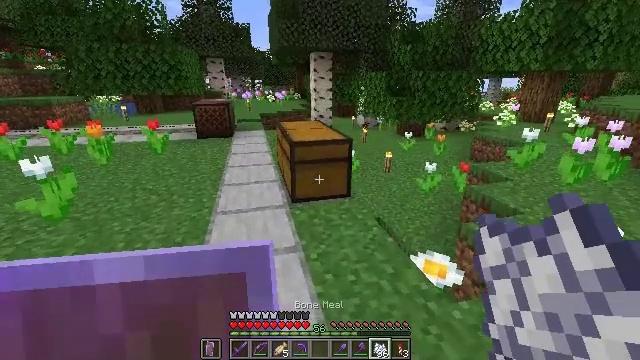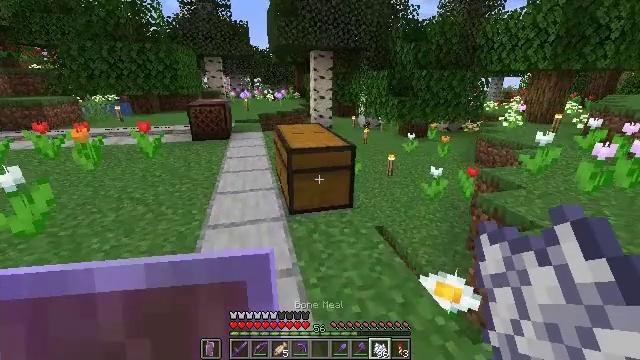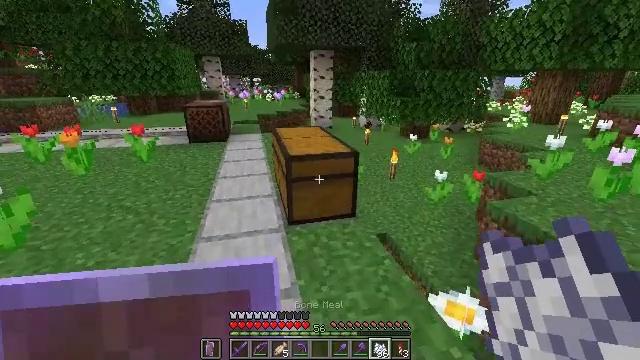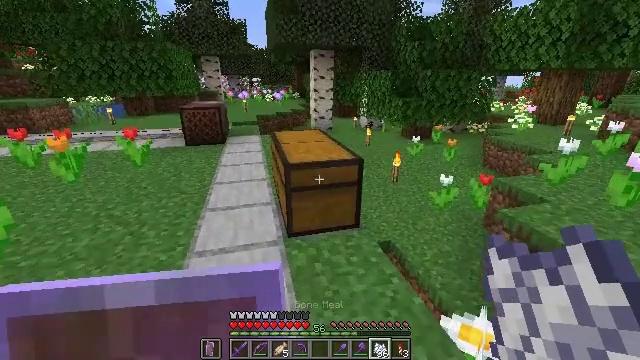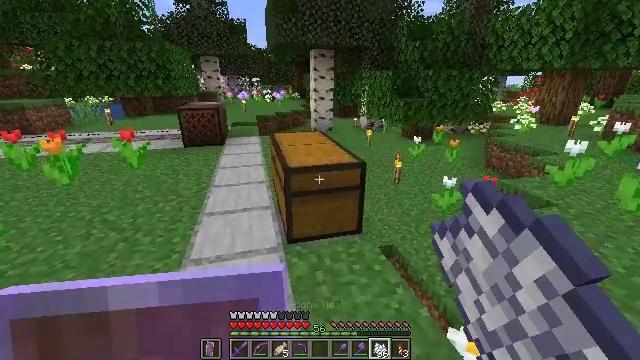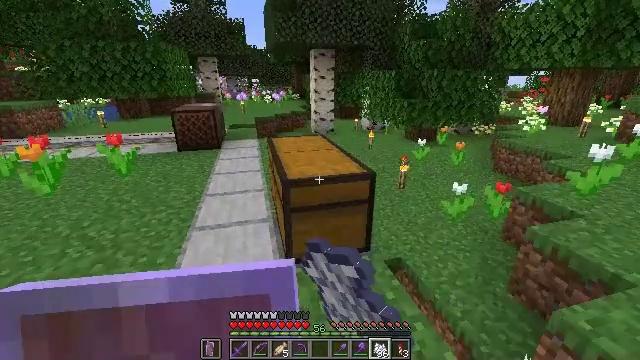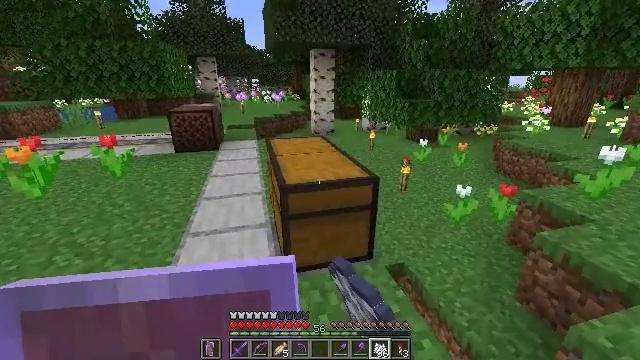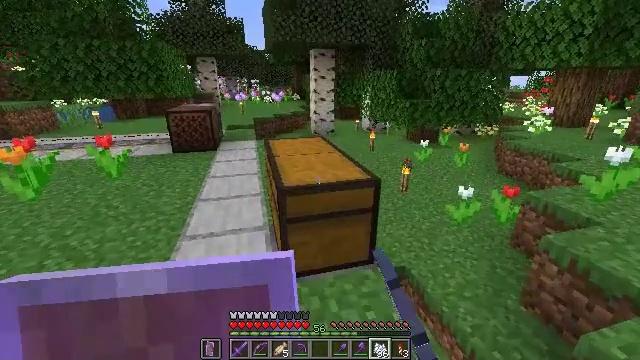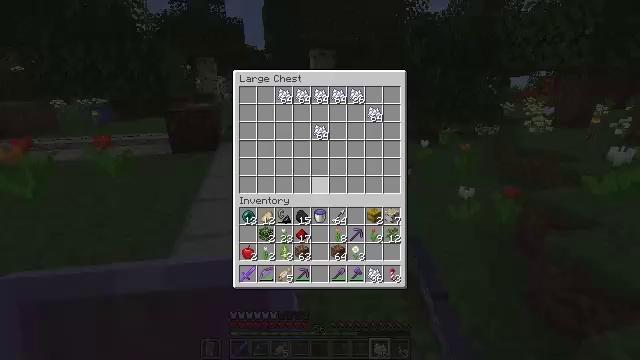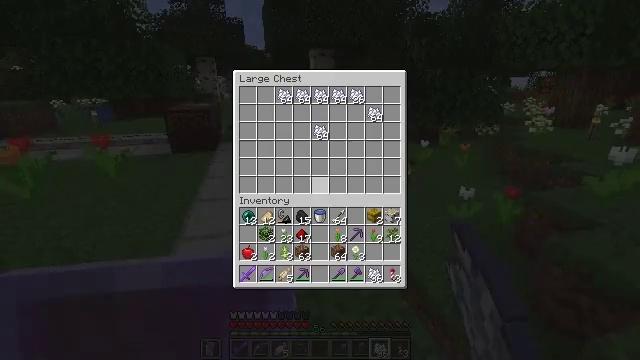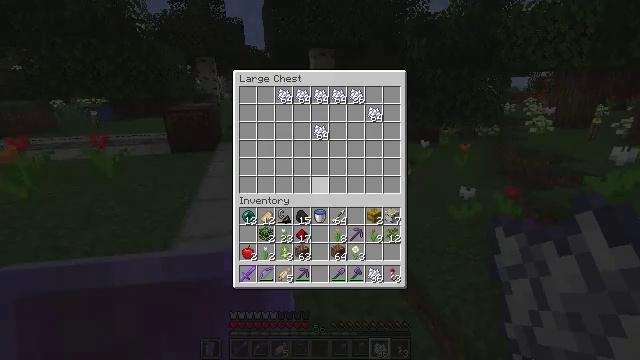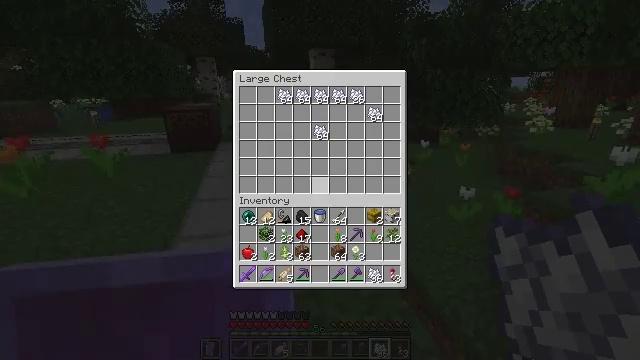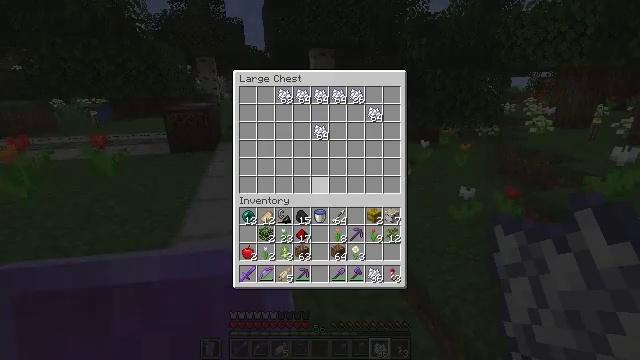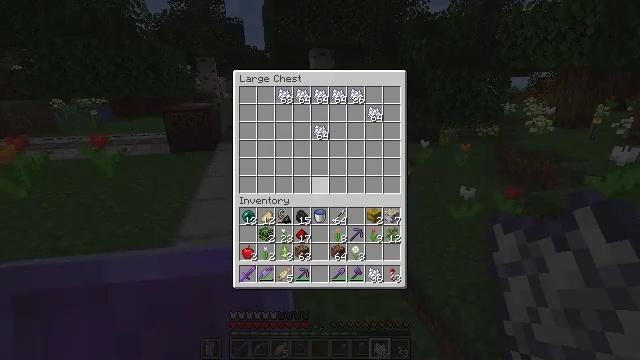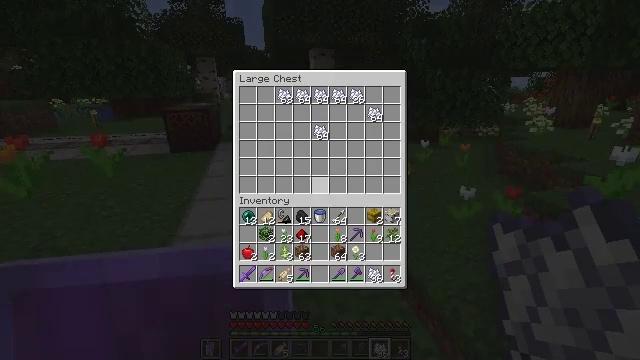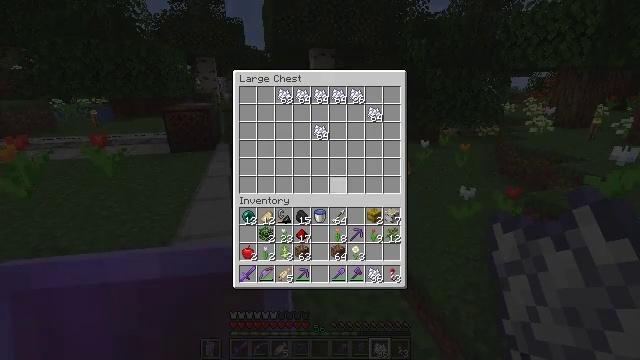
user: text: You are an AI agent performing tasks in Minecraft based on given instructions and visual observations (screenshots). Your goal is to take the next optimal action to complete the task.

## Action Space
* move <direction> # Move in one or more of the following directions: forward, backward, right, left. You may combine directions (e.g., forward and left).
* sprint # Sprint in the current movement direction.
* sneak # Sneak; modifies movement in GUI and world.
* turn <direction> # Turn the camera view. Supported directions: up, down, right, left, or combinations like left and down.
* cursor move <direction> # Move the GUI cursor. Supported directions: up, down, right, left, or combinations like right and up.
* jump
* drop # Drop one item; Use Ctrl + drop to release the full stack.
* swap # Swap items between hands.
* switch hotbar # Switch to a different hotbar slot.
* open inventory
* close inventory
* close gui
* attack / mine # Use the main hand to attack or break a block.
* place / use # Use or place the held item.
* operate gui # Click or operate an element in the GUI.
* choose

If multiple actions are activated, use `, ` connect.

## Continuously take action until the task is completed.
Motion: motion action
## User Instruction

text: Attack the composter to add it to your inventory.
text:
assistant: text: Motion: move forward
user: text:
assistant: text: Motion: move forward
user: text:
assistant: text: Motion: move forward, use / place
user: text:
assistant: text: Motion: move forward, use / place
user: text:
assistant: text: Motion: move forward, use / place
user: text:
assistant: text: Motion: no_op
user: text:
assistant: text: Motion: no_op
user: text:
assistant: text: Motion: no_op
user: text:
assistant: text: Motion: no_op
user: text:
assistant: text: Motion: no_op
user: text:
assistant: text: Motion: no_op
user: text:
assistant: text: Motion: no_op
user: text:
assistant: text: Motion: no_op
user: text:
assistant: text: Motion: no_op
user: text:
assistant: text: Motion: turn right and down
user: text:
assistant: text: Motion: turn right and down
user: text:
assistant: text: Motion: turn right
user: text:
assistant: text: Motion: no_op
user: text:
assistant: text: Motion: no_op
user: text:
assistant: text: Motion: no_op
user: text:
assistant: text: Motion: no_op
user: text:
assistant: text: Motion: no_op
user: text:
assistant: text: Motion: no_op
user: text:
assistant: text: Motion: no_op
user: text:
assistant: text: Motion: no_op
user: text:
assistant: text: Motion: no_op
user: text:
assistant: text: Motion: no_op
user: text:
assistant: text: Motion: no_op
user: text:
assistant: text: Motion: no_op
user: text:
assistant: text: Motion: turn down